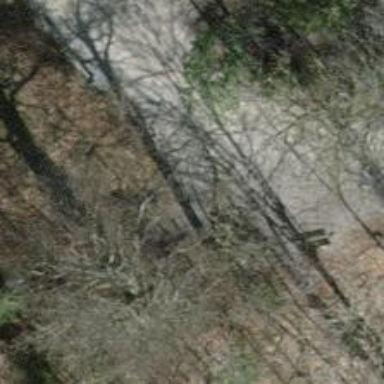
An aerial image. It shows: Brown bench.